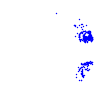
Particle: pion